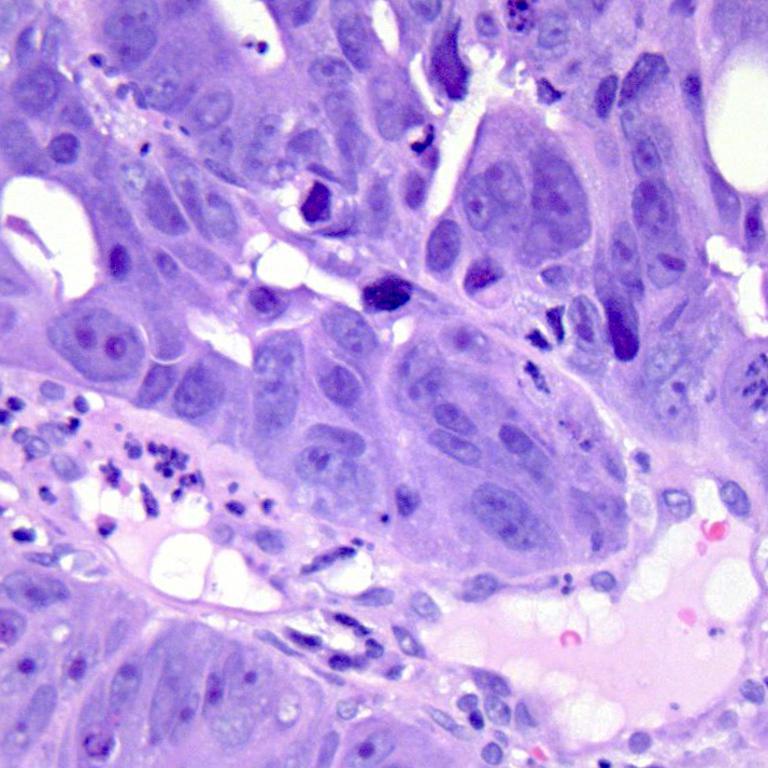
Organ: colon
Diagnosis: adenocarcinomas